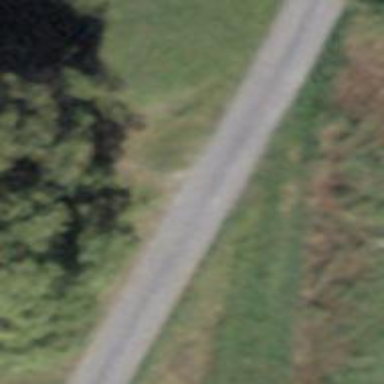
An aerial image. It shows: Passing place on the road.